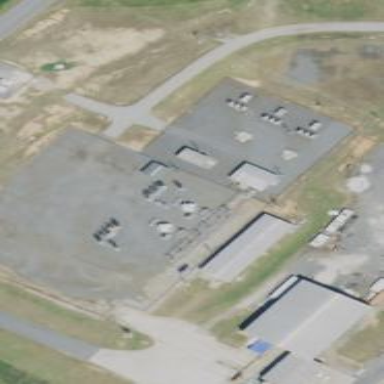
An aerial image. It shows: Industrial substation surrounded by fence.